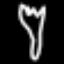
Label: fork